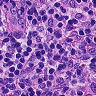
Metastatic tissue present: no